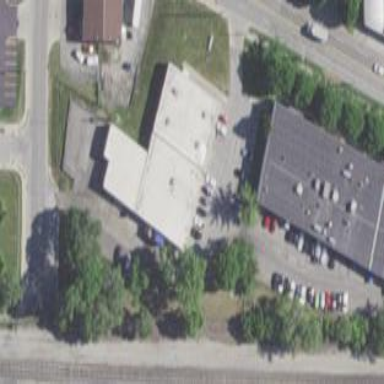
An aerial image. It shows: Clinic building offering healthcare services.